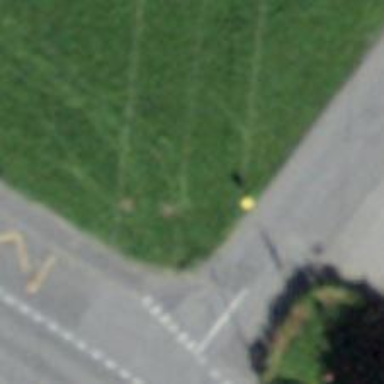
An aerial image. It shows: Post box is visible.